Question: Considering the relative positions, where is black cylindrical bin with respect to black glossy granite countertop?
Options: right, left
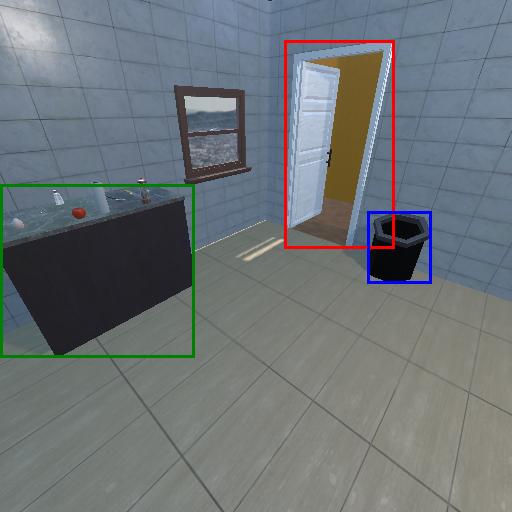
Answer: right